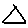
Label: triangle